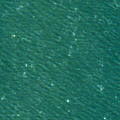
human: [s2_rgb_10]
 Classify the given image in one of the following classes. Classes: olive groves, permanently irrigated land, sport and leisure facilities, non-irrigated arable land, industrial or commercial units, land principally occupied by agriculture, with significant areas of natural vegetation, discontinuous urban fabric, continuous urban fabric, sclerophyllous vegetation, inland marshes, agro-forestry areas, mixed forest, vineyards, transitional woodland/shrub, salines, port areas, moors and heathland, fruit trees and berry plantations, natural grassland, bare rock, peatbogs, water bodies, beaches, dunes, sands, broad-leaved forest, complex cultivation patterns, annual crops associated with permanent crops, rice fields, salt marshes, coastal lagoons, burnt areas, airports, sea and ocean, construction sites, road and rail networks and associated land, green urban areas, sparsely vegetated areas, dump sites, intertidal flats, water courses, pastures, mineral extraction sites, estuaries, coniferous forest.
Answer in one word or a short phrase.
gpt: sea and ocean